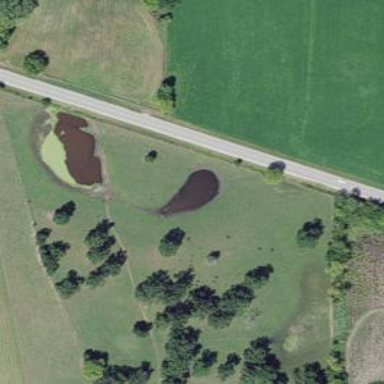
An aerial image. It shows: Pond with natural water.